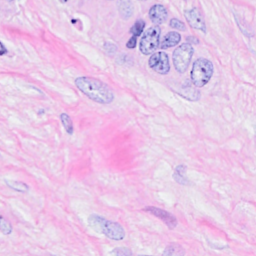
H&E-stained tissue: Breast